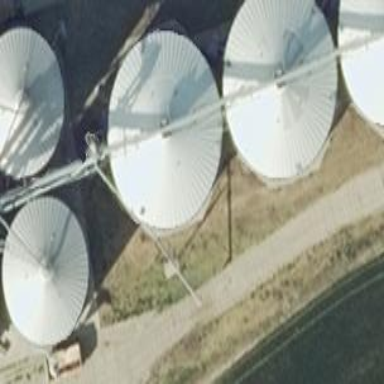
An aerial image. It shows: Silo structure.